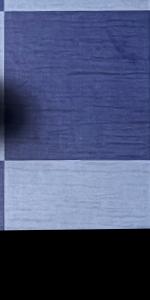
Label: Empty